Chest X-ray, PA view. Patient: 72 years old, sex M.
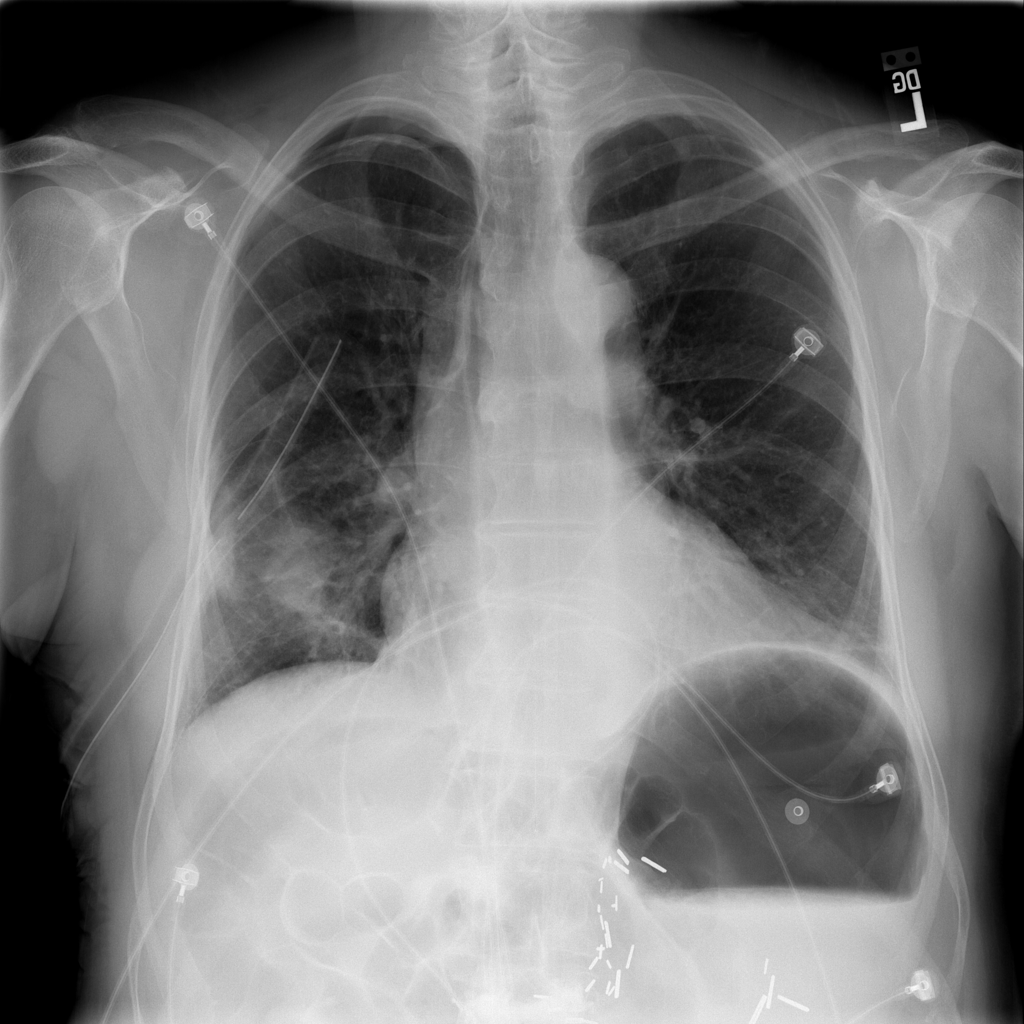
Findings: Pneumothorax